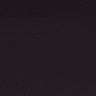
Metastatic tissue present: no